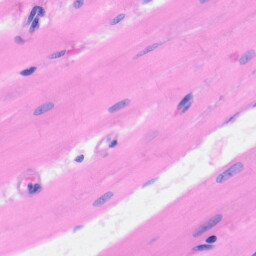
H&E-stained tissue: Heart